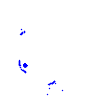
Particle: kaon